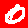
Digit: 0